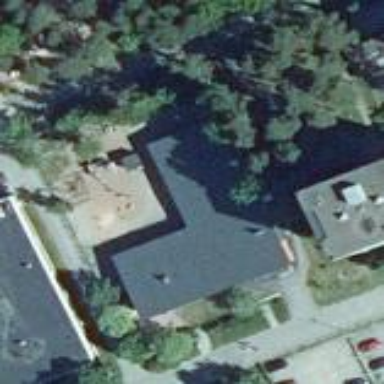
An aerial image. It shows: Kindergarten.